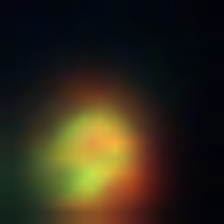
Taxon: NanoPlankton
Group: Other